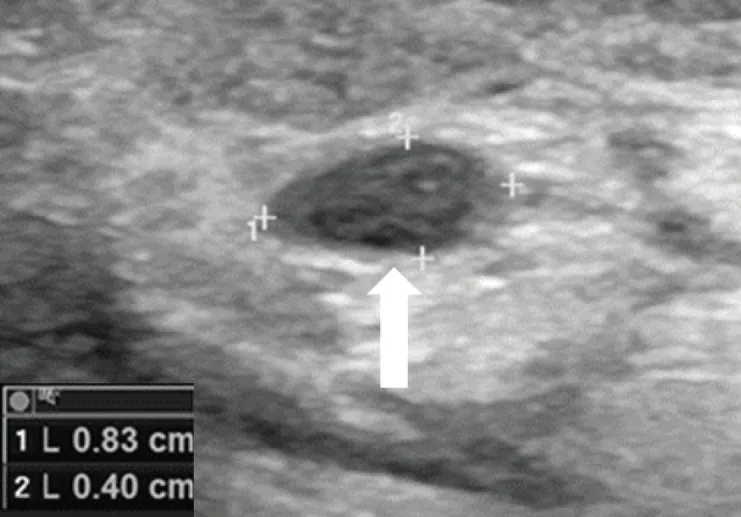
Two months after PLA, the 14-mm nodule appeared smaller (8 x 4 mm) than before the treatment (arrow).
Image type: radiology (ultrasound)